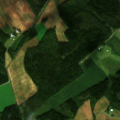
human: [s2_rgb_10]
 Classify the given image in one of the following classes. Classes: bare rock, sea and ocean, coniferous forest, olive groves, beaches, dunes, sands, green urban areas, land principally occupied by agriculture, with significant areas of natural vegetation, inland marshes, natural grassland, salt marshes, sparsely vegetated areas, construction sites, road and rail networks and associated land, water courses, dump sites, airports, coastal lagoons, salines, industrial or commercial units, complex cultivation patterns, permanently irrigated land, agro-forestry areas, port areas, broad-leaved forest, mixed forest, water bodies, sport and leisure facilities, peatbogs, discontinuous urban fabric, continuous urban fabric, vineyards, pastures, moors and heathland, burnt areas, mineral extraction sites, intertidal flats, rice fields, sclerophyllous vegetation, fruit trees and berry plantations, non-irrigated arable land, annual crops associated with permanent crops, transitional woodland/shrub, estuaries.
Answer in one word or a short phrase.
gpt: non-irrigated arable land, coniferous forest, mixed forest, transitional woodland/shrub